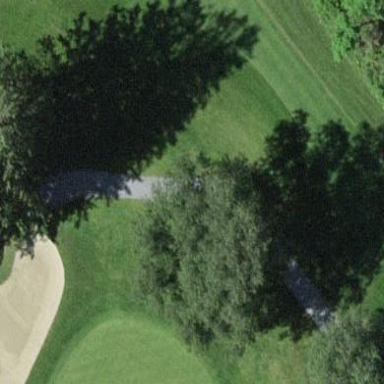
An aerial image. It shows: Golf tee on grassy land.